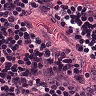
Metastatic tissue present: no